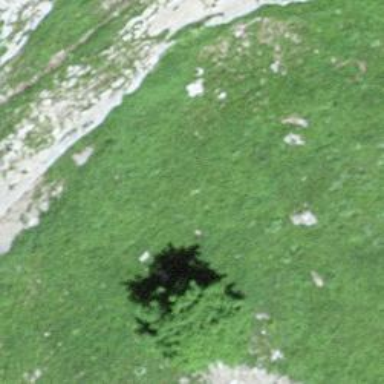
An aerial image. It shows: Cliff in nature.